Question: I want to render something on my GlassPane. The problem is, that if i move the rendered lines around, the previously rendered pixels have still the same color.
I can not use g.clearRect because it doesn't clears the transparency.
Thats my rendering code:
'''
Graphics2D g2 = (Graphics2D) g;
for(LinePath line : lines)
{
for(int i = 0; i < line.points.length; i+=2)
{
if(i != 0)
{
g.drawLine((int)line.points[i-2],(int)line.points[i-1],(int)line.points[i],(int)line.points[i+1]);
}
}
}
//Clearing alpha
Area area = new Area();
// This is the area that will filled...
area.add(new Area(new Rectangle2D.Float(0, 0, getWidth(), getHeight())));
g2.setComposite(AlphaComposite.getInstance(AlphaComposite.SRC_OVER,0.0f));
g2.fill(area);
'''
And here is the result:

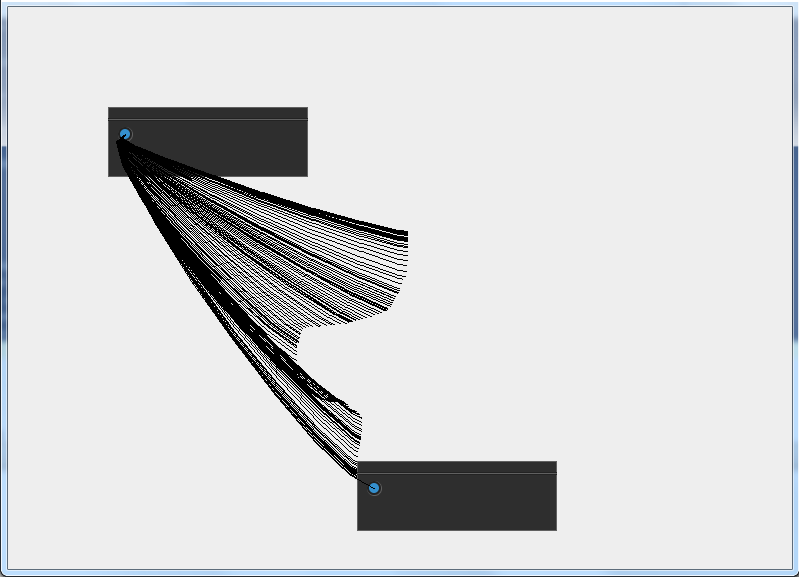
Answer: 'clearRect' should work but you have to reset your alpha composite before using it.
Ex:
g2.setComposite(AlphaComposite.getInstance(AlphaComposite.SRC_OVER,1.0f));